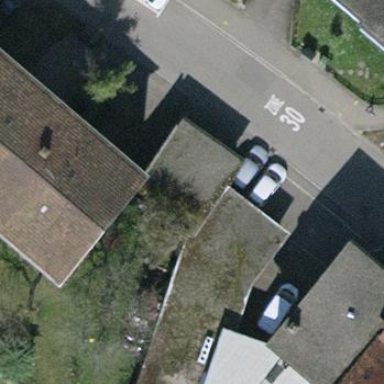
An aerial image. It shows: Garage.